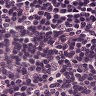
Metastatic tissue present: no